Question: How can I make a spinner style like this <URL>? I mean not in individual dialog. I will be glad for example.
I need something that:

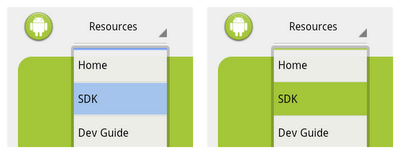
Answer: The appearance of a Spinner varies by the android version the user is running.
This is how a Spinner looks like in android 2.x:

And this is how a Spinner looks like on a phone running Android 4.x:

The option menu in the second image is not a Spinner. It is a <URL> of an application.